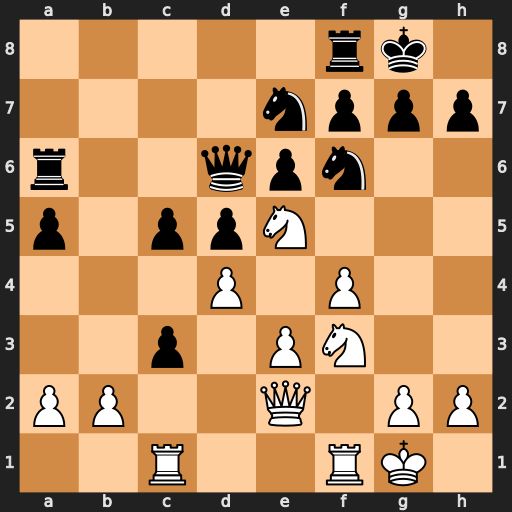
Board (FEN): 5rk1/4nppp/r2qpn2/p1ppN3/3P1P2/2p1PN2/PP2Q1PP/2R2RK1
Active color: w
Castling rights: -
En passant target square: -
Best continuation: dxc5 Qxc5 Qxa6 Qxe3+ Kh1